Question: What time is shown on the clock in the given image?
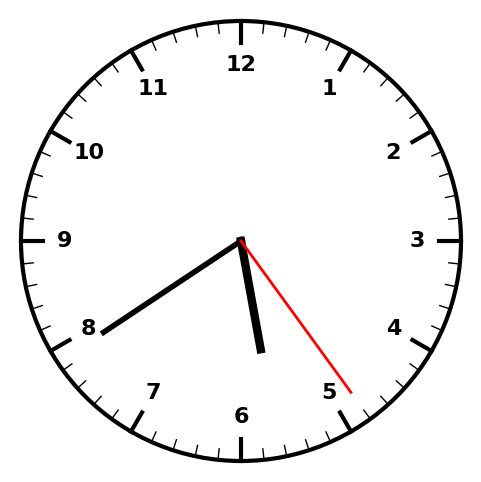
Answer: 05:39:24